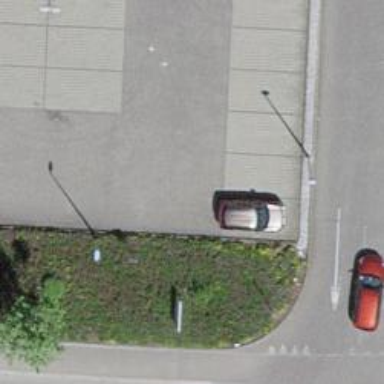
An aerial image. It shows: Parking aisle designated as service road.